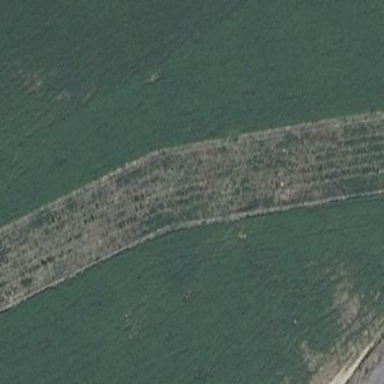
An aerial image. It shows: Fence surrounding patch of scrubland.